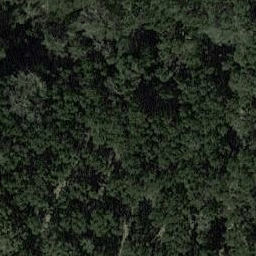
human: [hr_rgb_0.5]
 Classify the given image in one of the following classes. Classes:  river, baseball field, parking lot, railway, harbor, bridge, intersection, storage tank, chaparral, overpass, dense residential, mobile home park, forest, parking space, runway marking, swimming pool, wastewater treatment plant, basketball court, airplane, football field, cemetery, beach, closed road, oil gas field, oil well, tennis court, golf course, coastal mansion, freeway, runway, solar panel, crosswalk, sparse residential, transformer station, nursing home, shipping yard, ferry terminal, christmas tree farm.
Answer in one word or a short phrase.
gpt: forest